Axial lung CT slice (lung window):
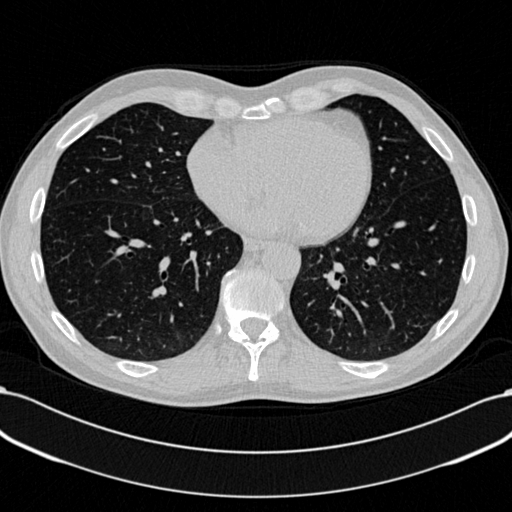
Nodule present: no